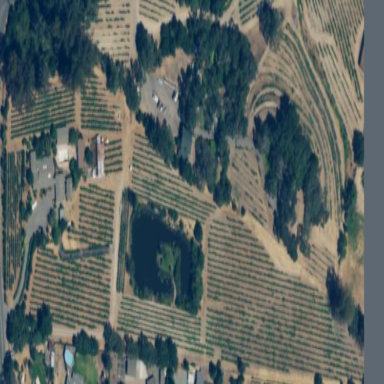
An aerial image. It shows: Vineyard growing grapes.